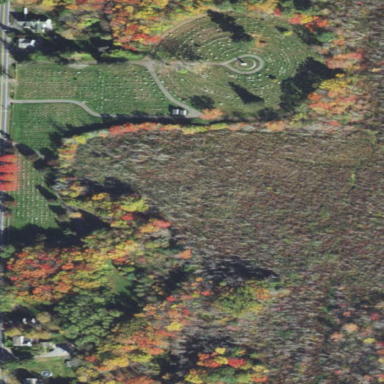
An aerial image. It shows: Cemetery with historical significance.